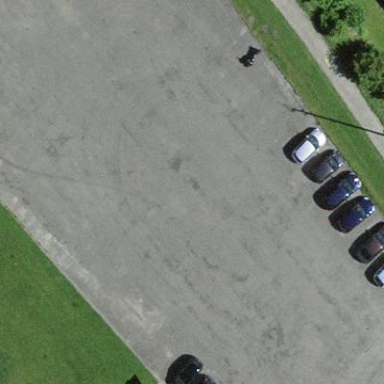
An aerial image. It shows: Parking area with surface.